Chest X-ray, PA view. Patient: 41 years old, sex F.
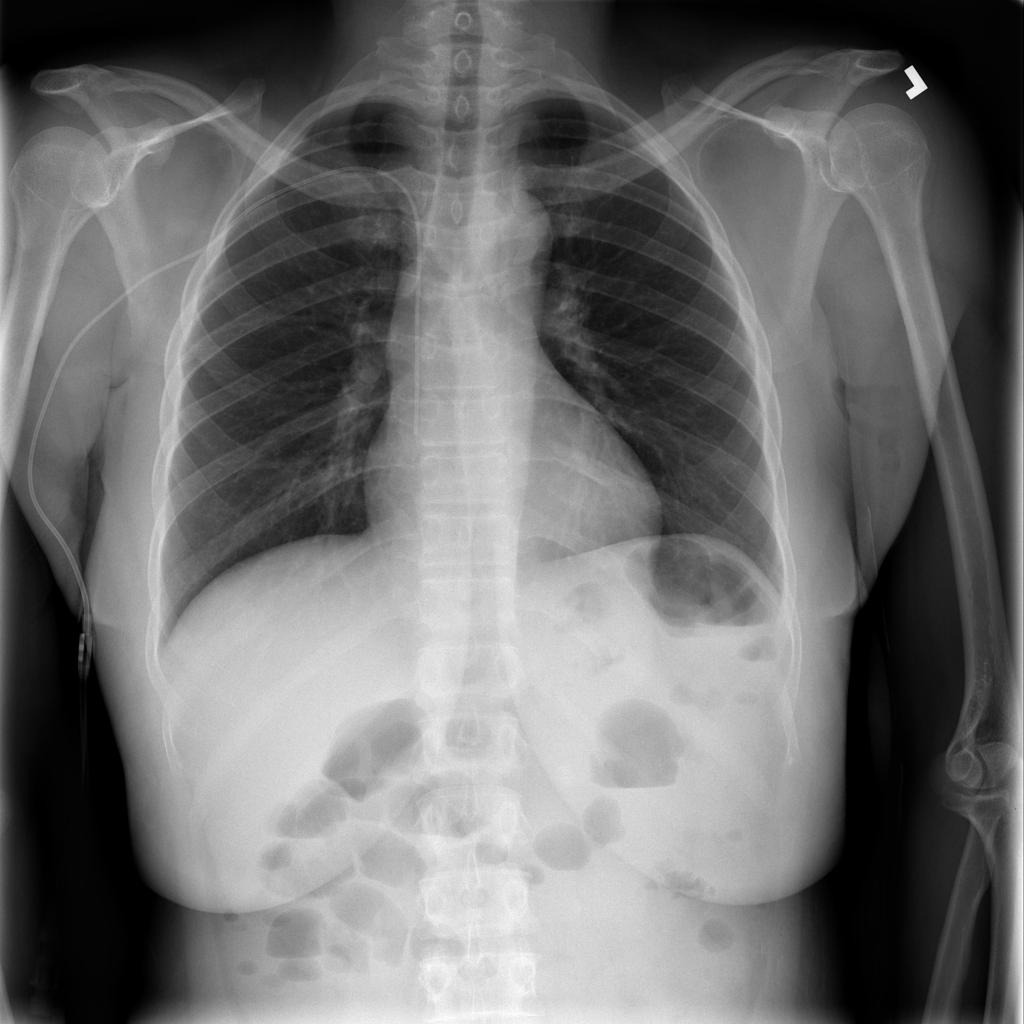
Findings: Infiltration